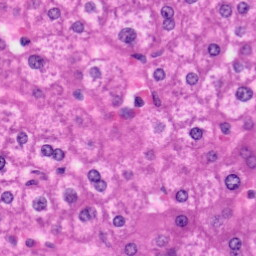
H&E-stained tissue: Liver